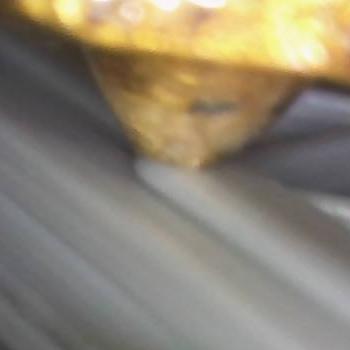
Flow rate: 265%